An envelope spectrum derived from a bearing vibration measurement is shown; the reference markers locate BPFO, BPFI, BSF and FTF for this bearing geometry and shaft speed. Classify the bearing condition as one of: normal, inner_race, outer_race, ball.
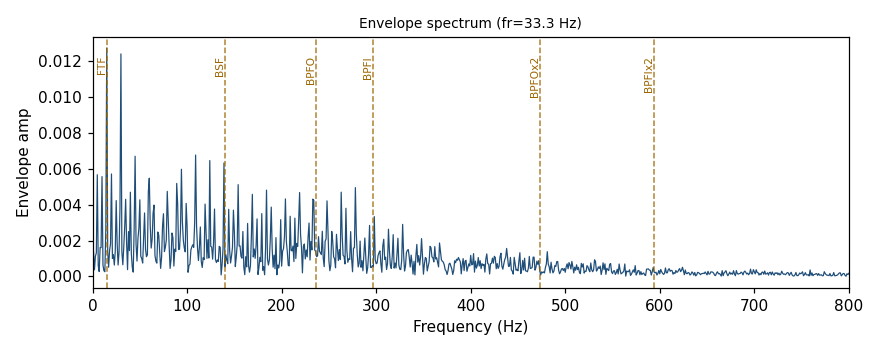
Answer: ball